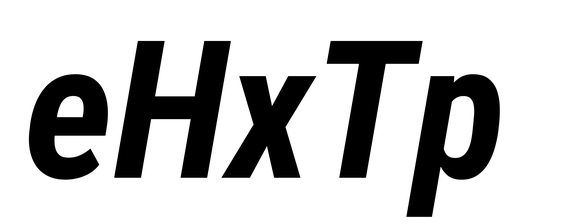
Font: Roboto-Italic_Condensed_Bold_Italic